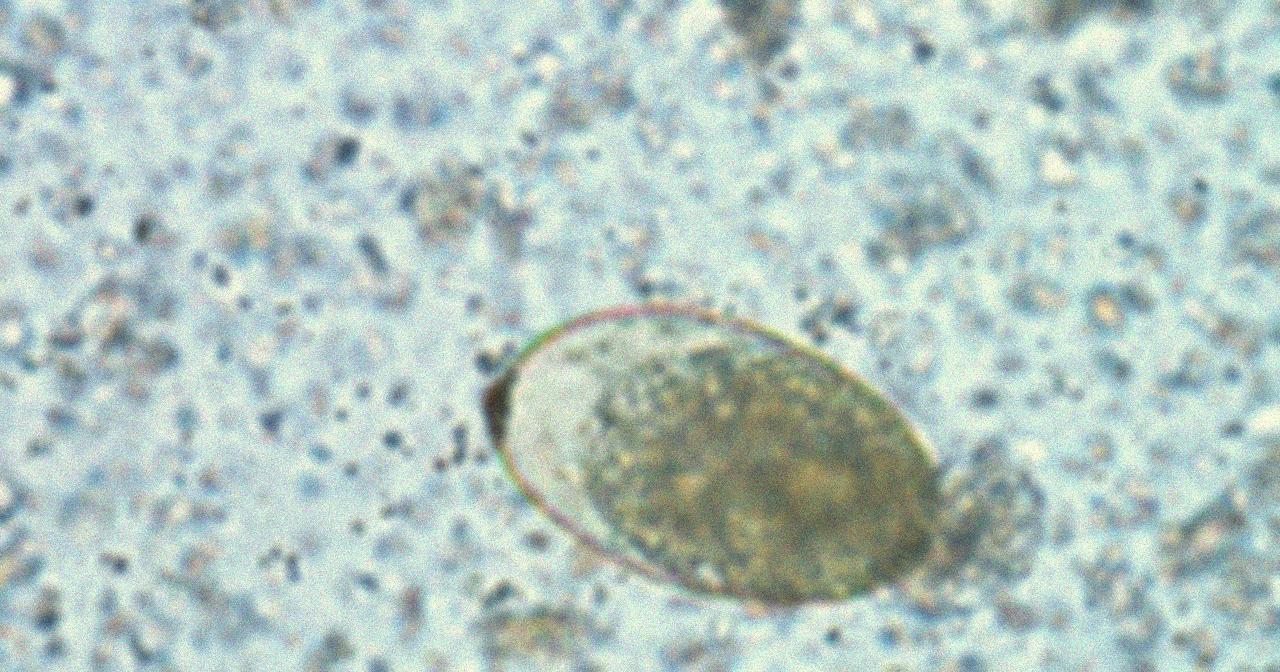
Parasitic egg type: Fasciolopsis buski